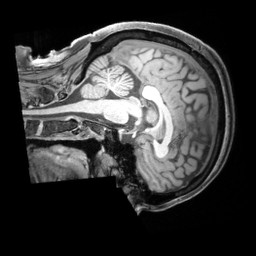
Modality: T1w
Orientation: sagittal
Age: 57
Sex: female
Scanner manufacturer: siemens
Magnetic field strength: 3 T
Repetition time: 1.97 s
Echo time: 0.00206 s